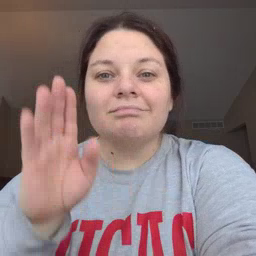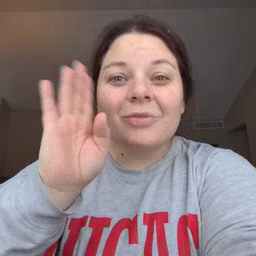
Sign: hello